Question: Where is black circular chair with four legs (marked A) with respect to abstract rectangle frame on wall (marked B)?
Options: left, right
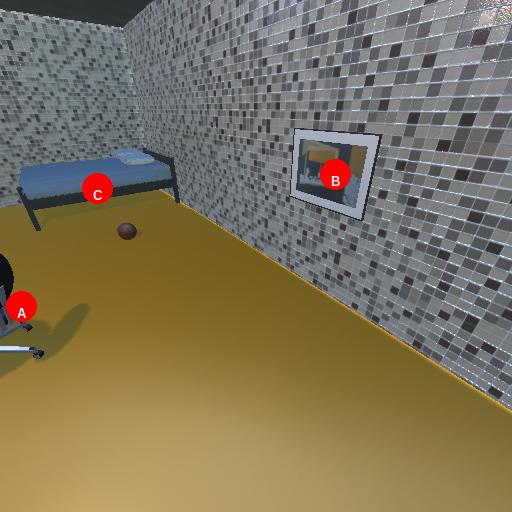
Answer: left